Field crop: maize
Growth stage: 2
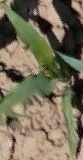
Species: maize